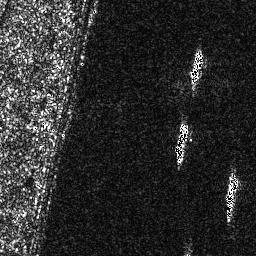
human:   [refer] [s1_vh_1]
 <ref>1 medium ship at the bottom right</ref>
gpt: <box>[[87, 67, 93, 85, 0]]</box>